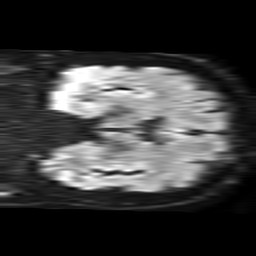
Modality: TRACE
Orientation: coronal
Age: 42
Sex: male
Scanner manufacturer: philips
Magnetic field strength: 1.5 T
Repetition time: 4.6 s
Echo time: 0.08631 s